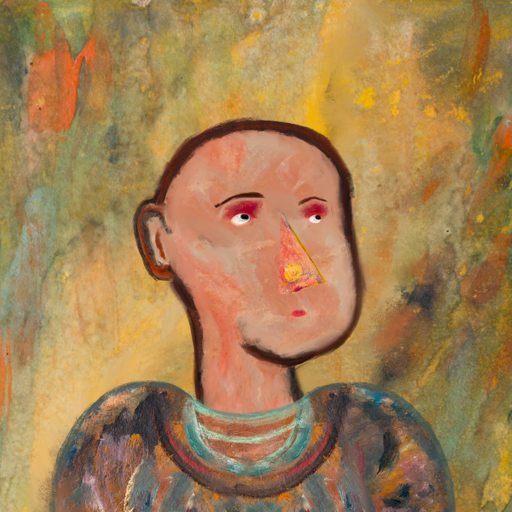
Background: Comrade, Head And Neck Side: Roy_Bahadur, Face Side: Irani, Bust: Boggyland, Hair Side: Blank, Head Accessory: Blank, Second Necklace: Blank, Necklace: Blank, Baby: Blank